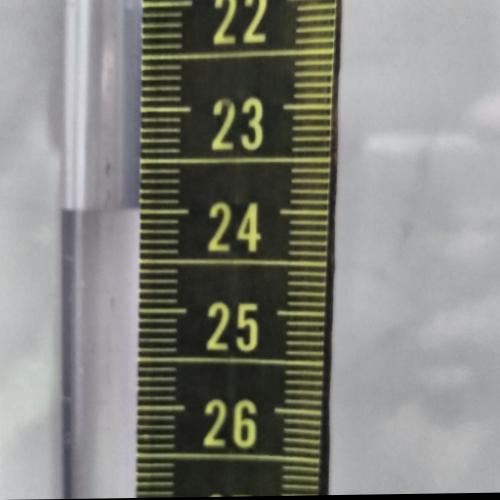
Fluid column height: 24.0 cm